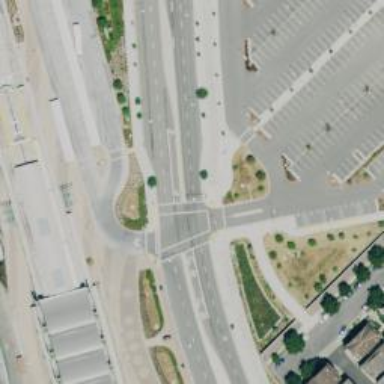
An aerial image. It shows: Crossing on the cycleway.